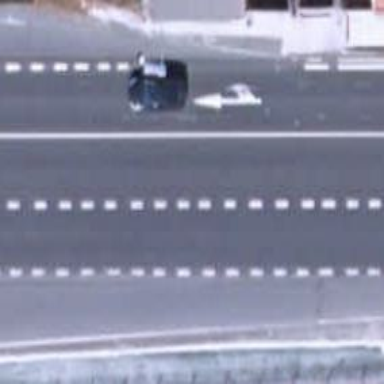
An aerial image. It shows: Asphalt road classified as trunk highway.